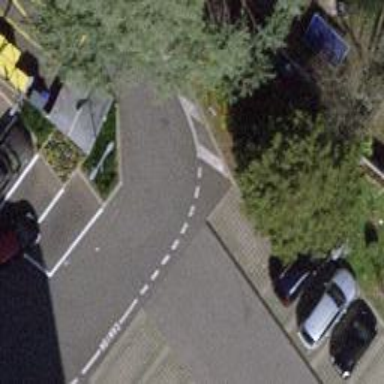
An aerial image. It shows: Parking aisle designated as service road.